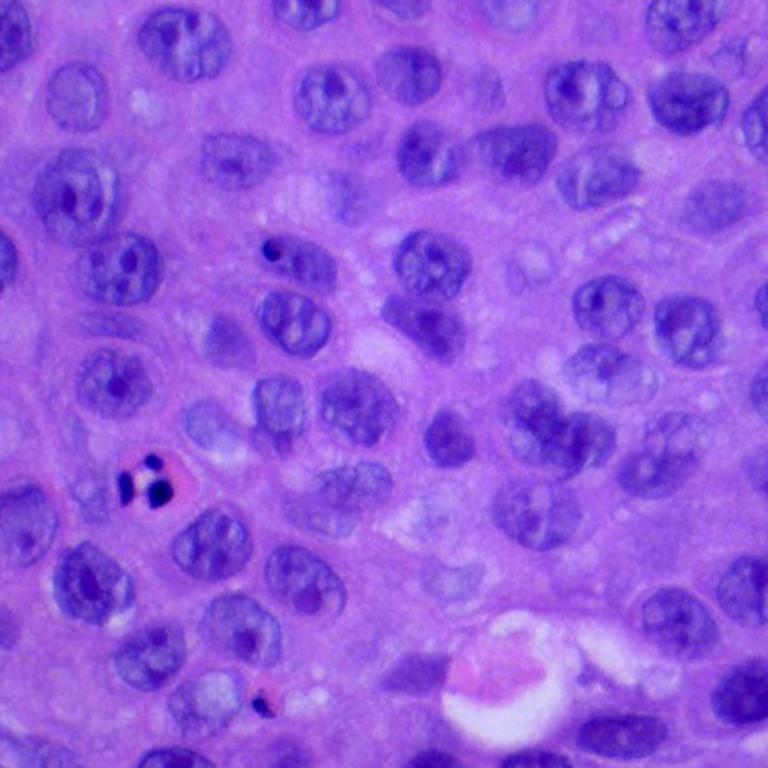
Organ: lung
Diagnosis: squamous carcinomas